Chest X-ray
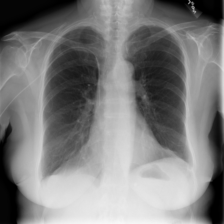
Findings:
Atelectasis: negative
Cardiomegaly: negative
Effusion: negative
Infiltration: negative
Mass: negative
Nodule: negative
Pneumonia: negative
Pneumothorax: negative
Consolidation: negative
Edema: negative
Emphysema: negative
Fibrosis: negative
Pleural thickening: negative
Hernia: negative